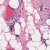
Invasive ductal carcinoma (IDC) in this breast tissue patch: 1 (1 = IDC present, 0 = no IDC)